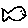
Label: fish